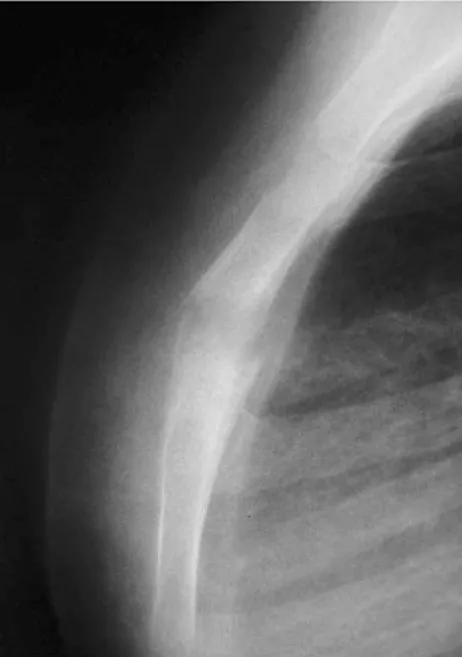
A lateral radiograph of the sternum showed an ill-defined osteolytic lesion in the sternum. Periosteal reactions around the lesion were also observed.
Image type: radiology (x_ray)